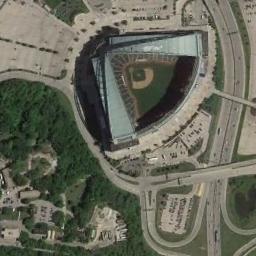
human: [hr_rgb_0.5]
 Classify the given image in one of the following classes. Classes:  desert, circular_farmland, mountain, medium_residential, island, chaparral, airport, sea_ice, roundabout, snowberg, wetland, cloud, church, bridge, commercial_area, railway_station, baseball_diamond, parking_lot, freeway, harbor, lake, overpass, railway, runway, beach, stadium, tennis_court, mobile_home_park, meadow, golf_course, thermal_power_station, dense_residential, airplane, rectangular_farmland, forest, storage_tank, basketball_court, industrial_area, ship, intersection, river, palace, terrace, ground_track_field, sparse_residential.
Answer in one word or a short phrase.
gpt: stadium